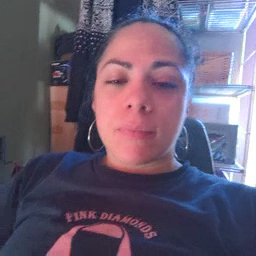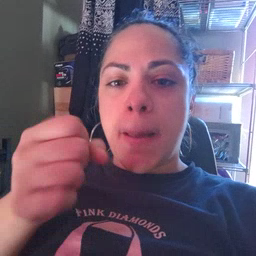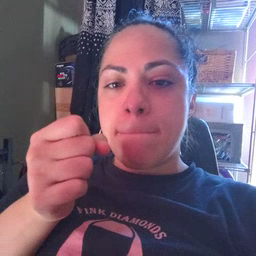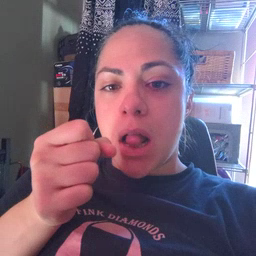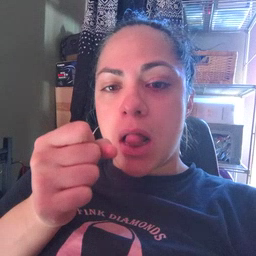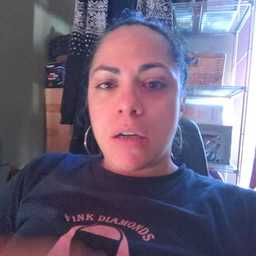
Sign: milk